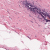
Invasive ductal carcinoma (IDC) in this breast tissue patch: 0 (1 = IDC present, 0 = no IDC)